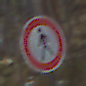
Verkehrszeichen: VerbotFussgaenger
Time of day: MorningAfternoon
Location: Outdoor (Urban)
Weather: PartlyCloudy
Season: NotSpecified
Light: Natural